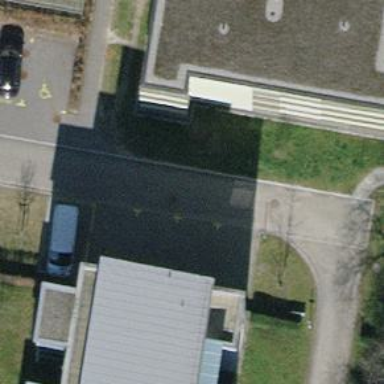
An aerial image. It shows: Parking area with surface.